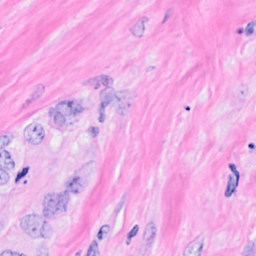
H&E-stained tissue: Breast